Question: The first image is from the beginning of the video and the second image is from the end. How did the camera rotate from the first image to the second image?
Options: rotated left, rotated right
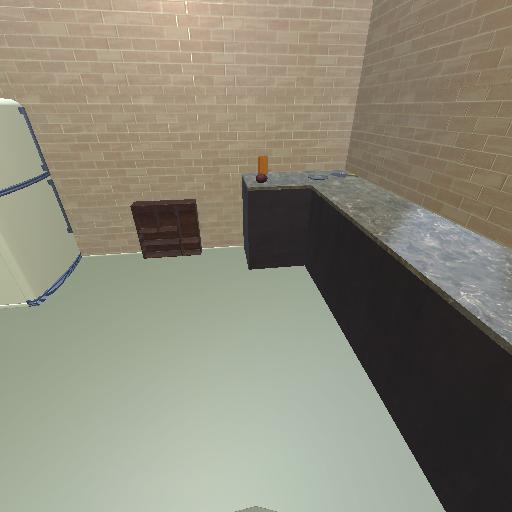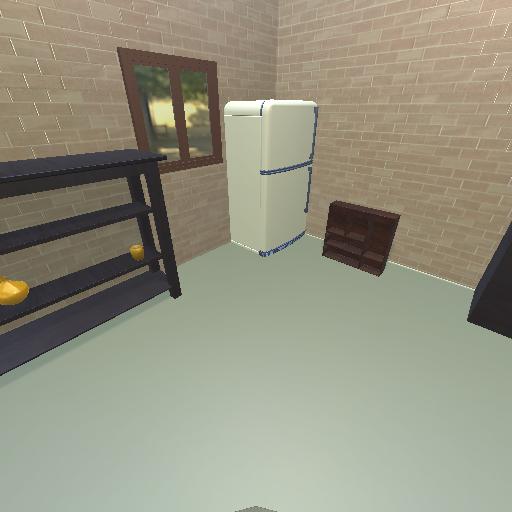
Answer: rotated left